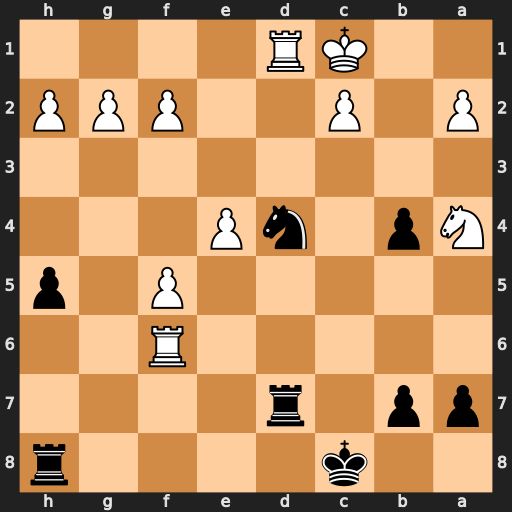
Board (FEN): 2k4r/pp1r4/5R2/5P1p/Np1nP3/8/P1P2PPP/2KR4
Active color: b
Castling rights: -
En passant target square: -
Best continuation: Ne2+ Kb2 Rxd1